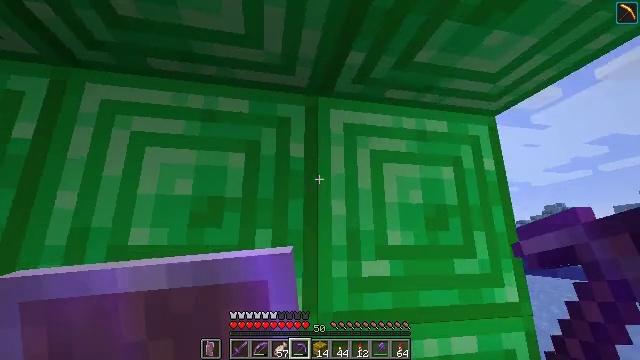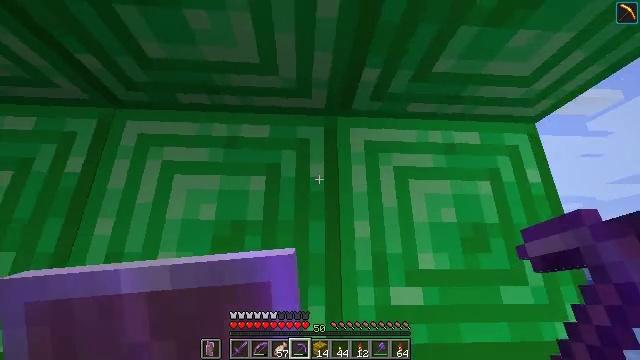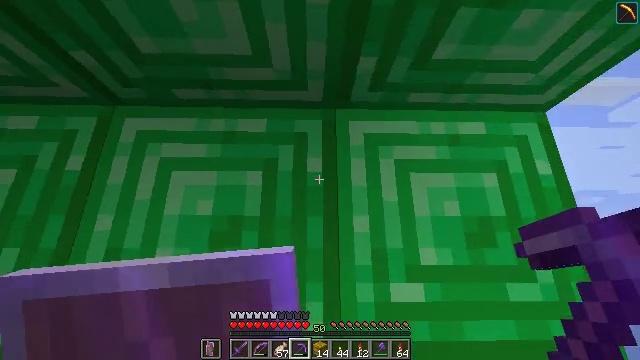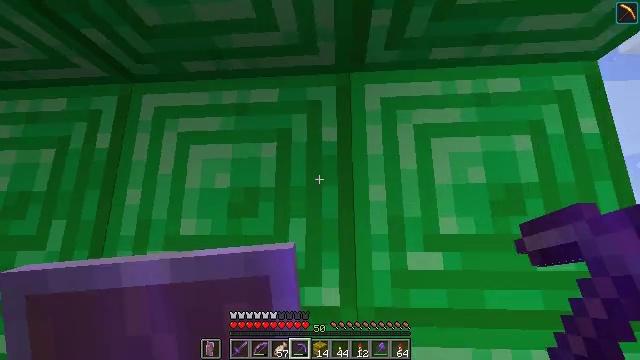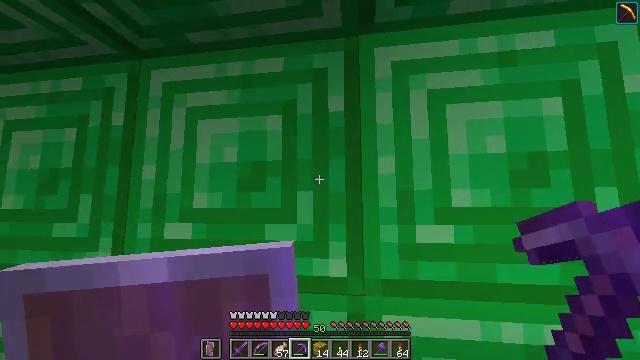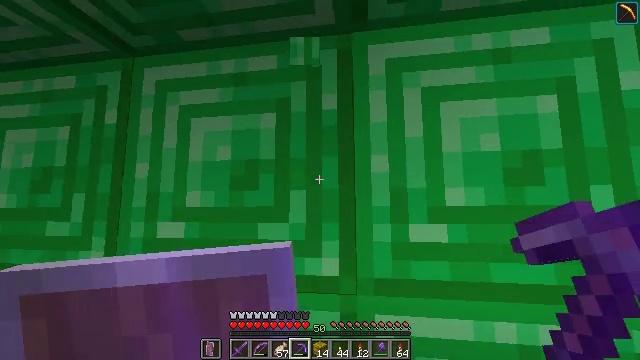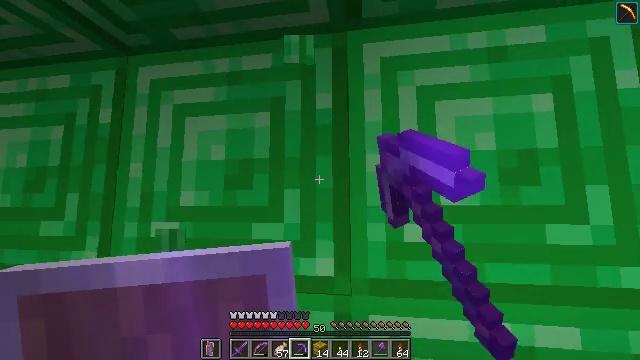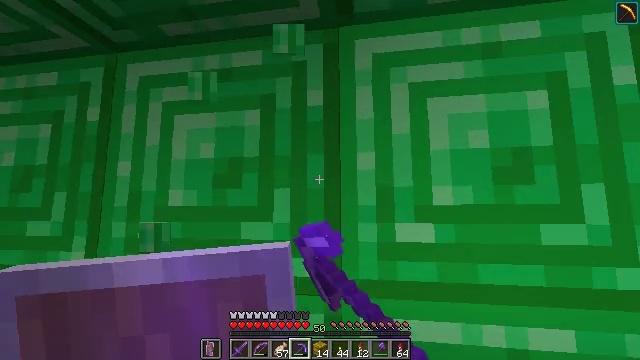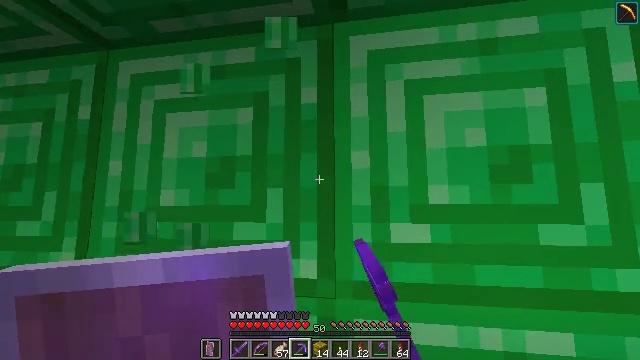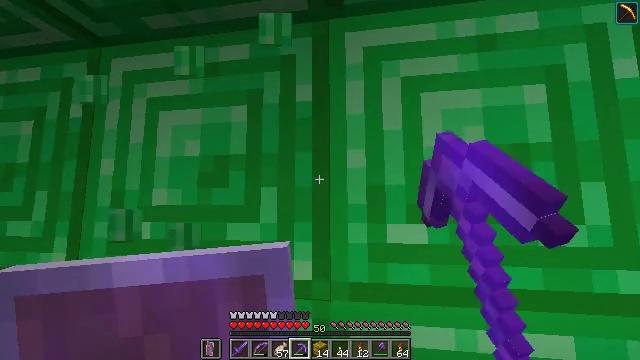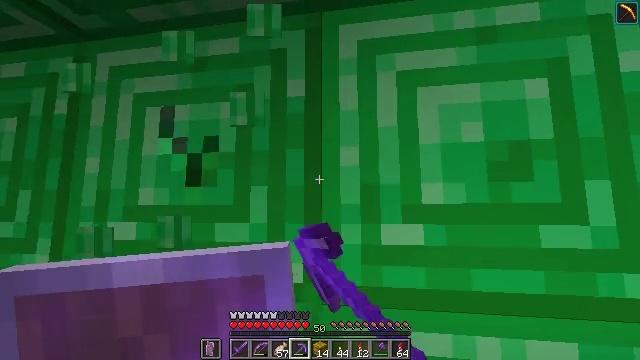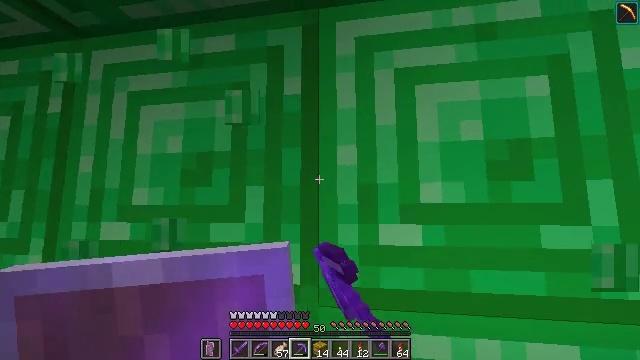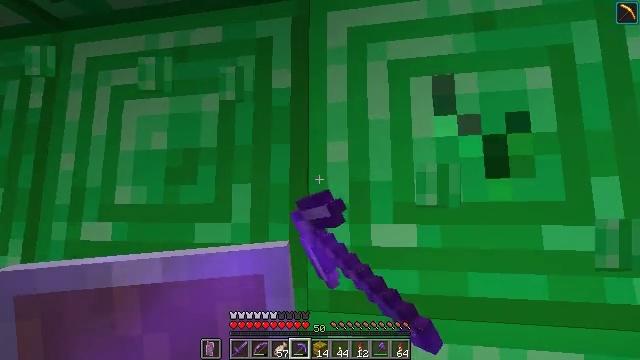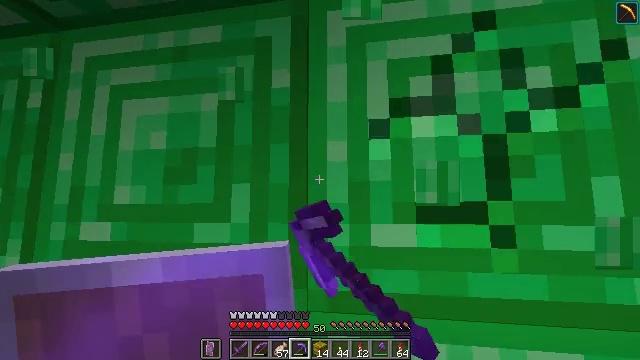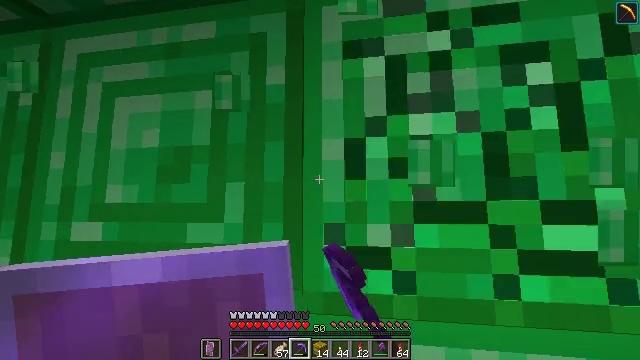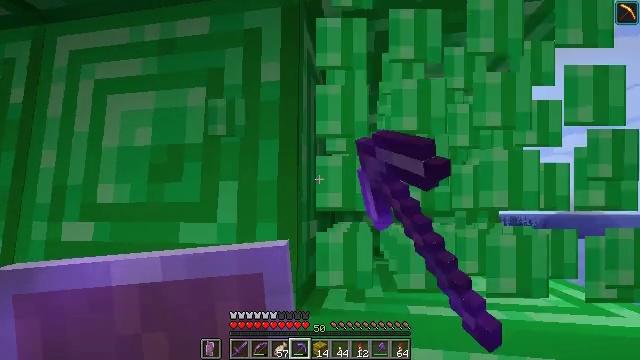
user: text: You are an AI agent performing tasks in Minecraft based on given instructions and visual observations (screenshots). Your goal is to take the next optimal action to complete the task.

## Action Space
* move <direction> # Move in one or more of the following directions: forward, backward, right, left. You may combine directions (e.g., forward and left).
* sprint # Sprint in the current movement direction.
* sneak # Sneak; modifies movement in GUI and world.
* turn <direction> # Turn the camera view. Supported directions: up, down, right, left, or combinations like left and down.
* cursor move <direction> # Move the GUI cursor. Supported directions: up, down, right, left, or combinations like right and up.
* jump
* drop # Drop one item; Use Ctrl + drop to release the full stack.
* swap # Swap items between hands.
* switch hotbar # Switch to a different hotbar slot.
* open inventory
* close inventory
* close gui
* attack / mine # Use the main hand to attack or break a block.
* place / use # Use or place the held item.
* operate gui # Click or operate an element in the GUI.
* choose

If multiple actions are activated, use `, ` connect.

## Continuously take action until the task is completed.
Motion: motion action
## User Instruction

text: Mine the emerald block.
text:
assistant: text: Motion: sneak, turn left and up
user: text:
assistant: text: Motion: sneak, turn left
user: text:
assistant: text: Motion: sneak, turn left and down
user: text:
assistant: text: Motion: sneak, turn left and down
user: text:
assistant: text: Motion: sneak, attack / mine
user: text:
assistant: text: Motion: move forward, sneak, attack / mine
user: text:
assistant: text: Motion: move forward, sneak, attack / mine
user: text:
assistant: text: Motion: move forward, sneak, attack / mine
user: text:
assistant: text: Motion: move forward, sneak, attack / mine
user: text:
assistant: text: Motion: sneak, attack / mine
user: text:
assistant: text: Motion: sneak, attack / mine
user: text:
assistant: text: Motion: sneak, attack / mine
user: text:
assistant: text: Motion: sneak, attack / mine
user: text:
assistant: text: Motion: sneak, attack / mine
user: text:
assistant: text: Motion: sneak, attack / mine
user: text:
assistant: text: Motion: sneak, attack / mine
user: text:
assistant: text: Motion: sneak, attack / mine
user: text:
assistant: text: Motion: sneak, attack / mine
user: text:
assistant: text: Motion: sneak, turn left, attack / mine
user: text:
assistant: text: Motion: sneak, turn left, attack / mine
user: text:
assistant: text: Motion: sneak, turn left, attack / mine
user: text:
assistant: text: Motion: sneak, attack / mine
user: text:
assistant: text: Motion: sneak, attack / mine
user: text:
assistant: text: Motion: sneak, attack / mine
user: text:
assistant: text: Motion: sneak, attack / mine
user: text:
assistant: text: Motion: sneak, attack / mine
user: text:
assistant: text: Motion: sneak, attack / mine
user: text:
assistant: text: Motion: sneak, attack / mine
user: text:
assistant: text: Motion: sneak, attack / mine
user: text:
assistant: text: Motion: sneak, attack / mine